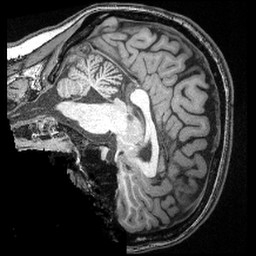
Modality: T1w
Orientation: sagittal
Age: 24
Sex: female
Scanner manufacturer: siemens
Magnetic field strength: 3 T
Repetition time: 2.4 s
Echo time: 0.00374 s